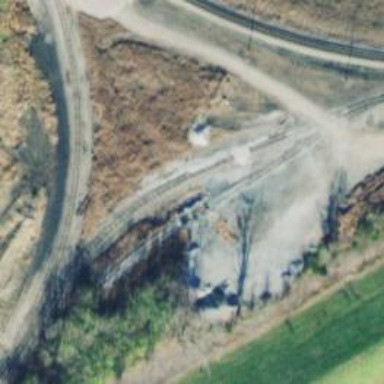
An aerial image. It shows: Abandoned railway yard.